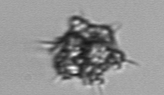
Label: Dictyocha